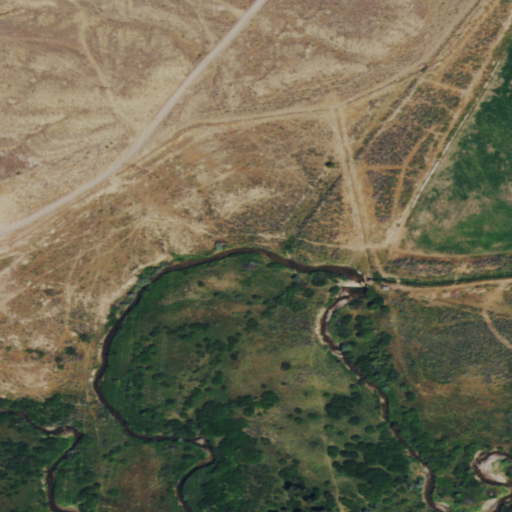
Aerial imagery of valley in Wyoming named Meeteetse Draw containing shrub, woody wetlands, herbaceous wetlands, open development, and cultivated crops